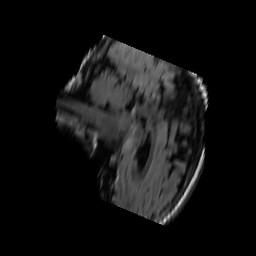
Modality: FLAIR
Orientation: sagittal
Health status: ill
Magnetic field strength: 3 T